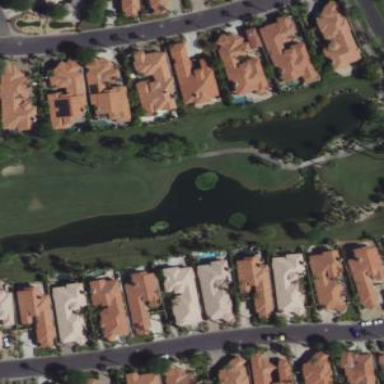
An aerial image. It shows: Water hazard on golf course. The hazard is natural water feature.